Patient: sex F, age 72
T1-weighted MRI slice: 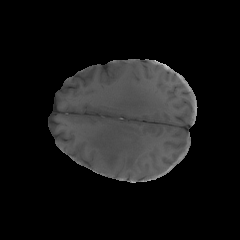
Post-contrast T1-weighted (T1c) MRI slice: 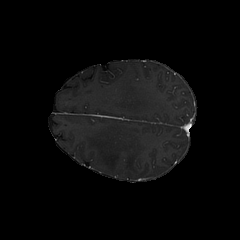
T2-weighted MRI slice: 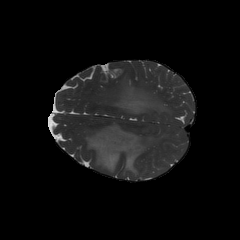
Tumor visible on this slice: yes
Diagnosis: Glioblastoma, IDH-wildtype
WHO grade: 4